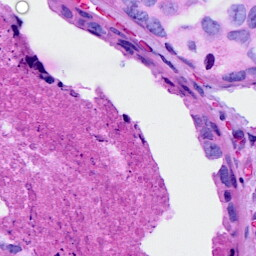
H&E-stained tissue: Breast